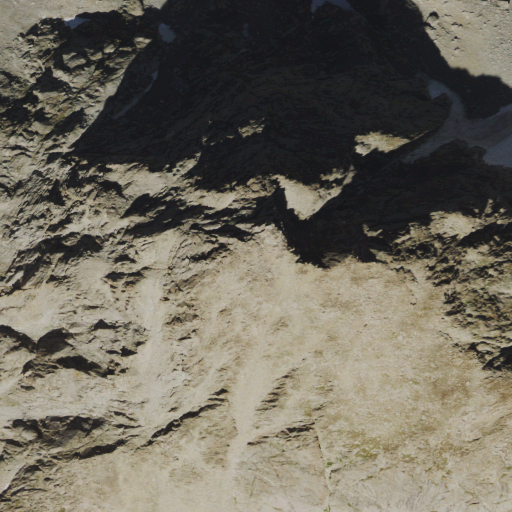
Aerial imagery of mountain in Wyoming named Stroud Peak containing grassland and barren land